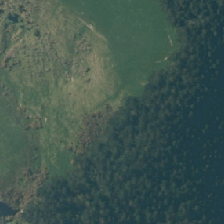
Land cover: grose_broom